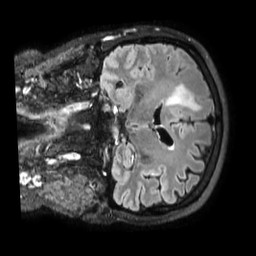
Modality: FLAIR
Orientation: coronal
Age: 44
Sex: male
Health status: ill
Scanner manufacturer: philips
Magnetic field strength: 3 T
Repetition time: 4.8 s
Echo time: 0.34 s